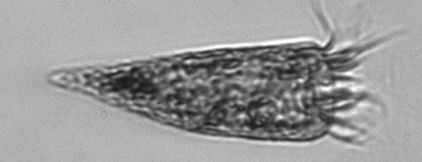
Label: Strombidium_conicum